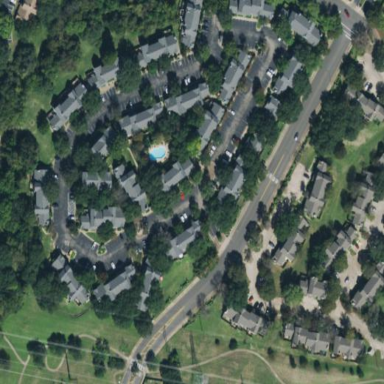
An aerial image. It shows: Condominium within residential area.